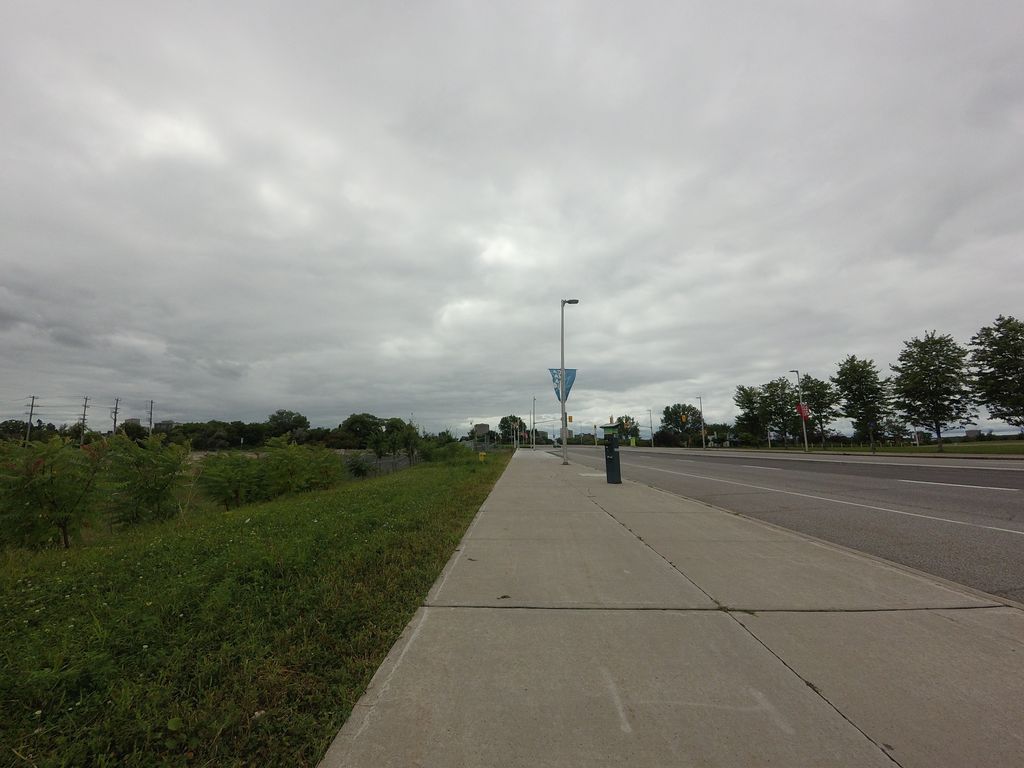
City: ottawa-gatineau